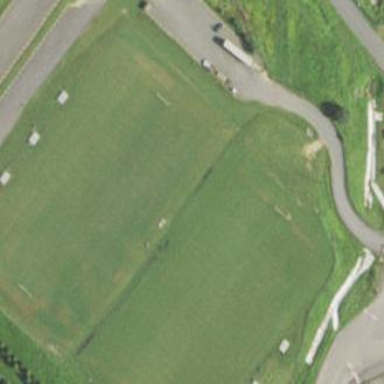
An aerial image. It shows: Soccer pitch for leisureland activities.